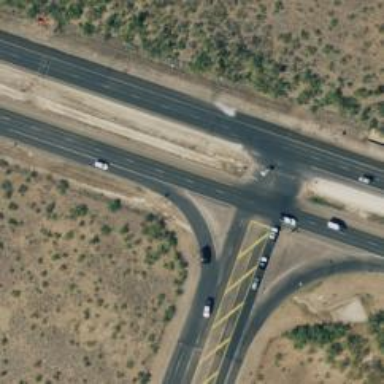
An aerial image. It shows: Trunk link highway.